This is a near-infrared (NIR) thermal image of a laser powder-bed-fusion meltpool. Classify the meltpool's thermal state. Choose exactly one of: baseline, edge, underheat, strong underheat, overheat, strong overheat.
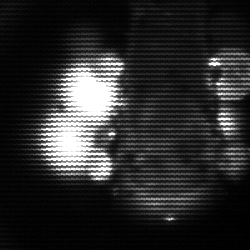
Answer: strong underheat